Field crop: tomato
Growth stage: 1
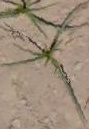
Species: cyperus